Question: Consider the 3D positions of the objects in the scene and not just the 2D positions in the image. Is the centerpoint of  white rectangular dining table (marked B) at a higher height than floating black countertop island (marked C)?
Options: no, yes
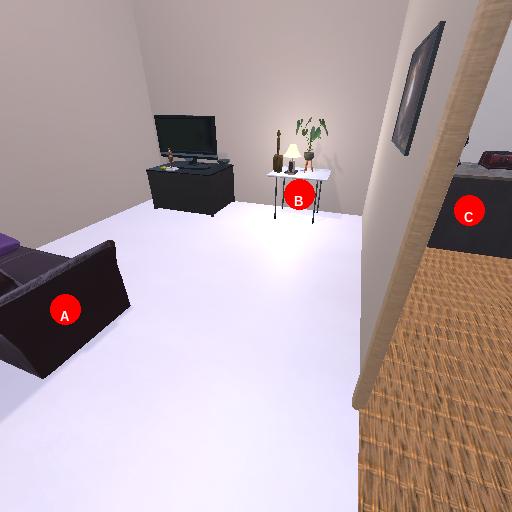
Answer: no